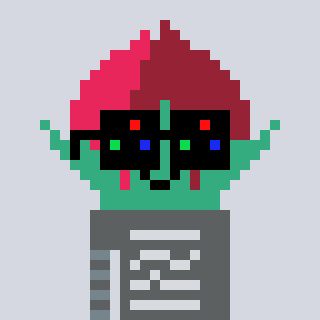
a pixel art character with square black sunglasses, a rosebud-shaped head and a yellow-colored body on a cool background